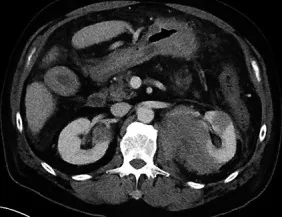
Abdominal MRI. Multiple rounded hypo enhancing lesions noted throughout the renal parenchyma bilaterally. Axial view (left).
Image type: radiology (ct)